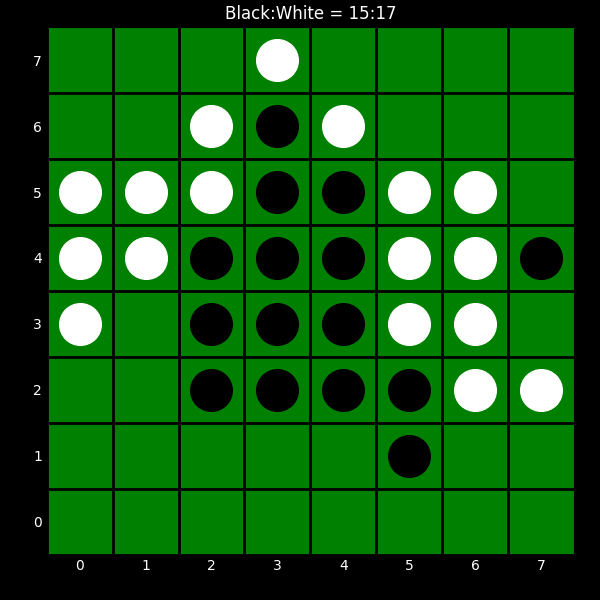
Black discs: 15
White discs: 17